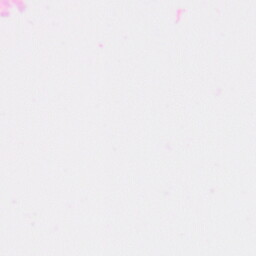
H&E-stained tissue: Colon